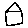
Label: house